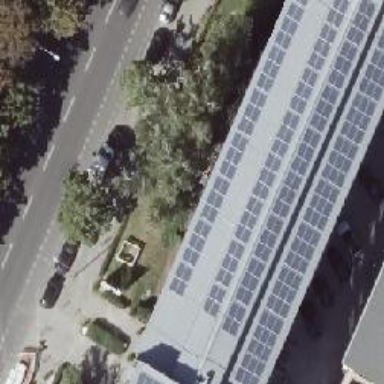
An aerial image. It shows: Small solar photovoltaic panel generator with 46 solar modules installed on the roof.